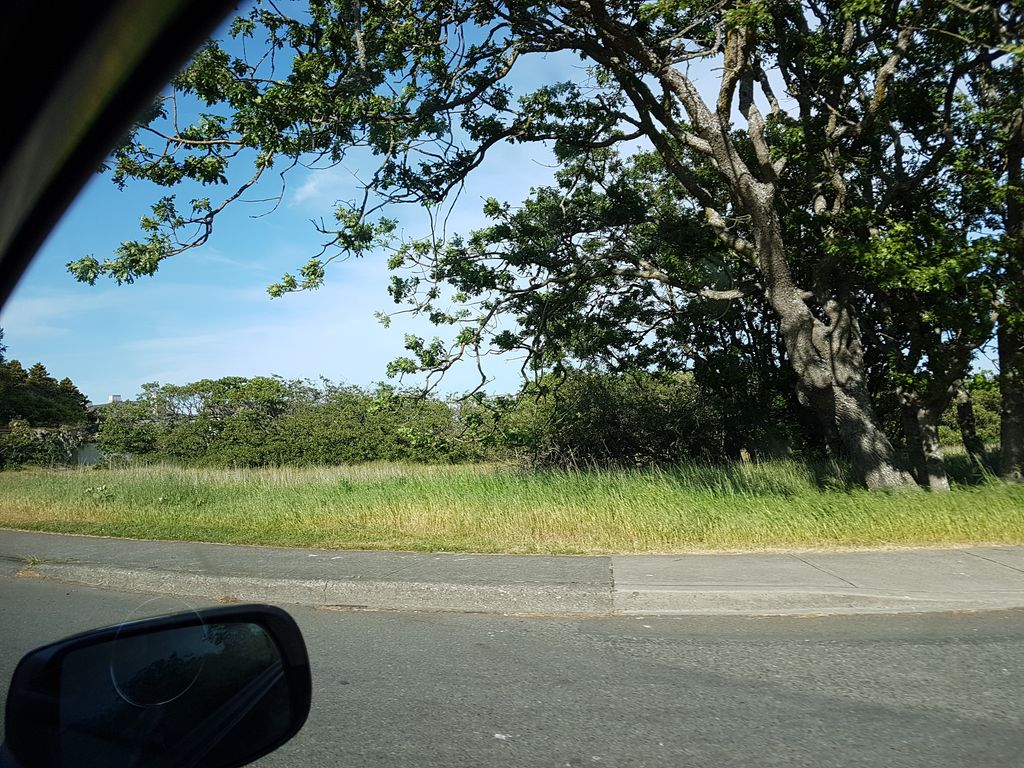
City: victoria